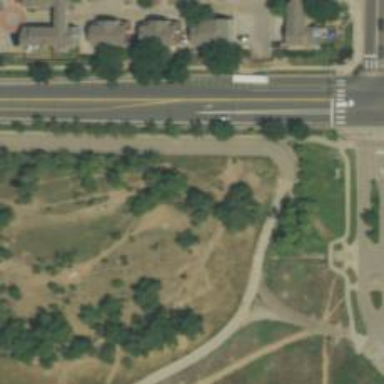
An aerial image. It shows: Disc golf tee area.